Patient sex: M
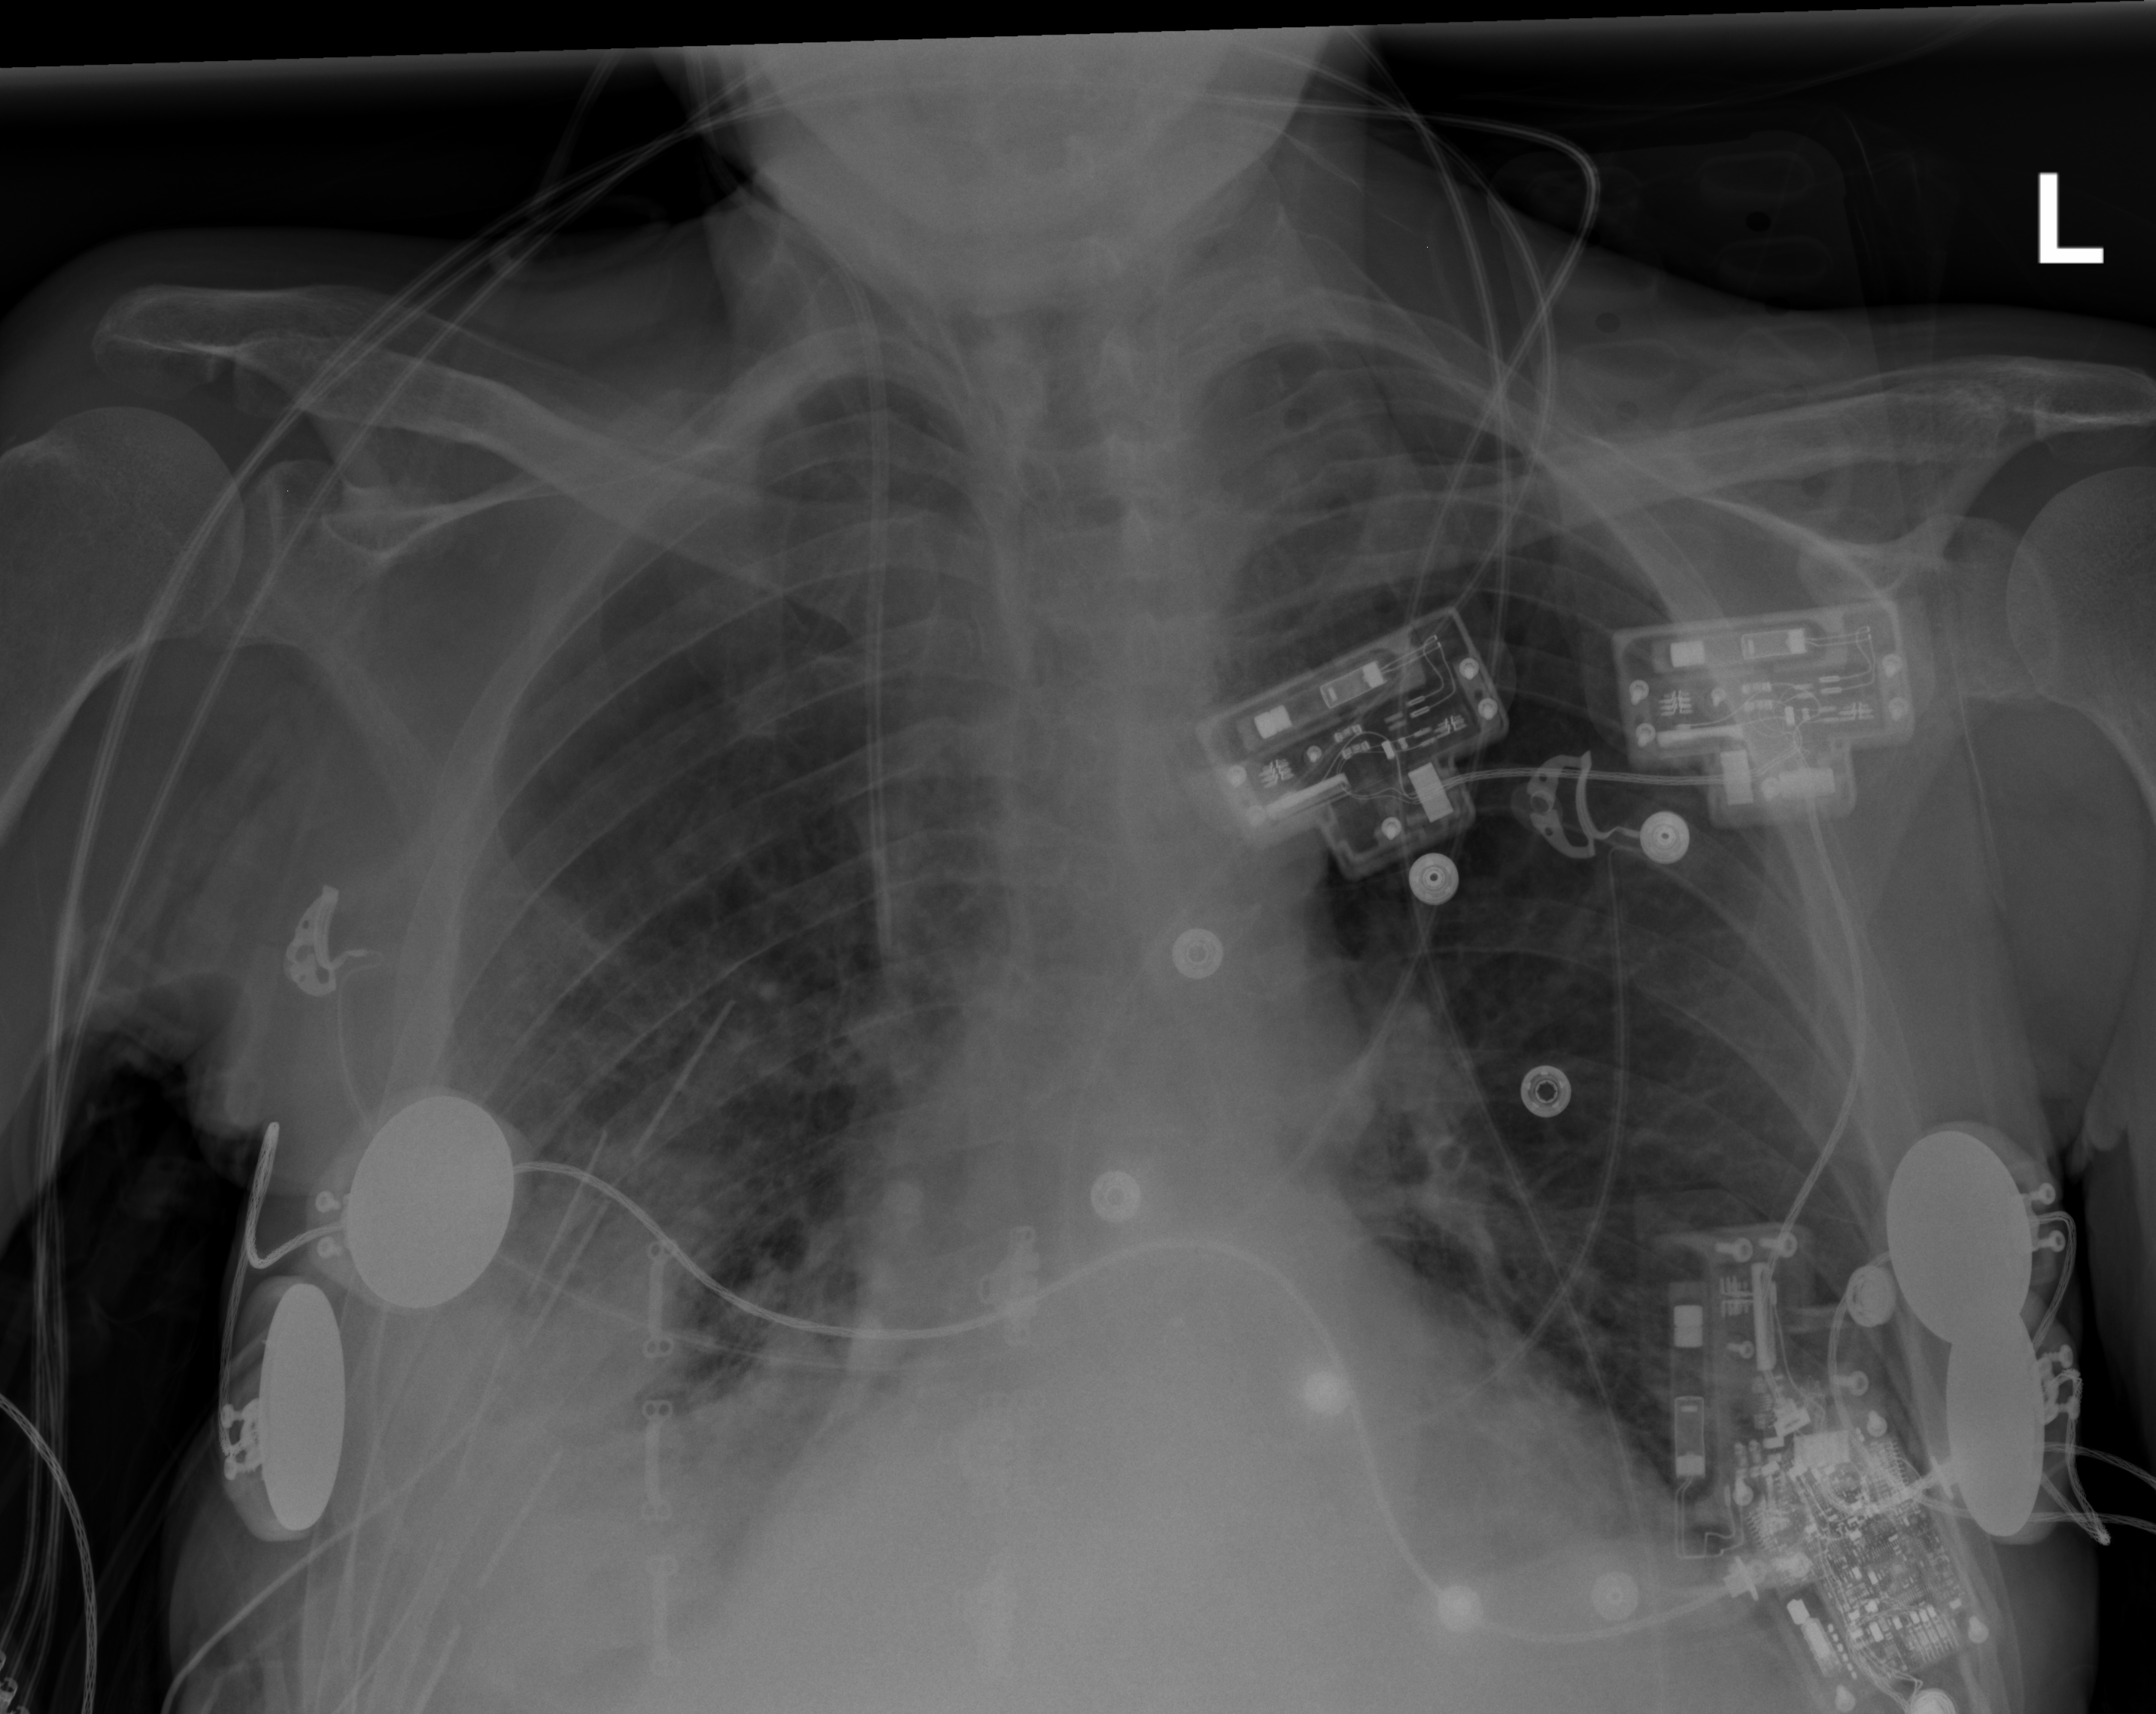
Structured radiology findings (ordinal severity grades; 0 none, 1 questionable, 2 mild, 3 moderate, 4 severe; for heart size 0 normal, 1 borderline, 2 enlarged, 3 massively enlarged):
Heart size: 2
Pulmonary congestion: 1
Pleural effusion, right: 2
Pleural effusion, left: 1
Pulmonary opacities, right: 3
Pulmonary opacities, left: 0
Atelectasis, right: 3
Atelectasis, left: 2